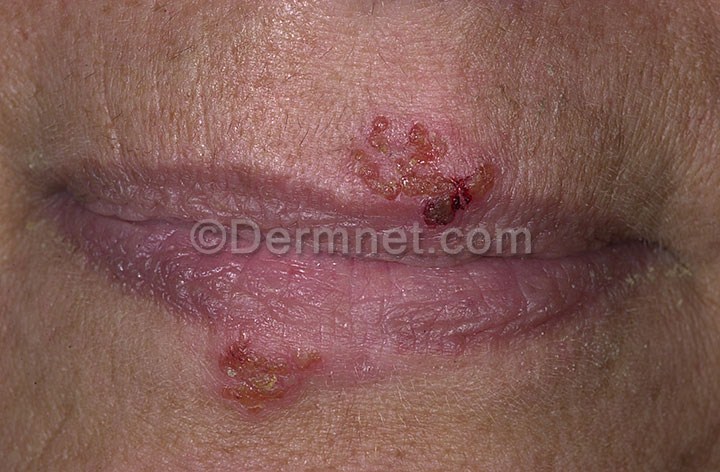
Disease: Warts Molluscum and other Viral Infections